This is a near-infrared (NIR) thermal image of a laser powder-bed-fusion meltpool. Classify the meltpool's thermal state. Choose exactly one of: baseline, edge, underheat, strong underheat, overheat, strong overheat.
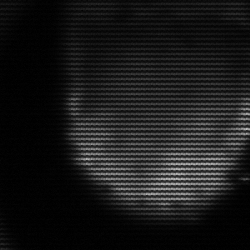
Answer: edge